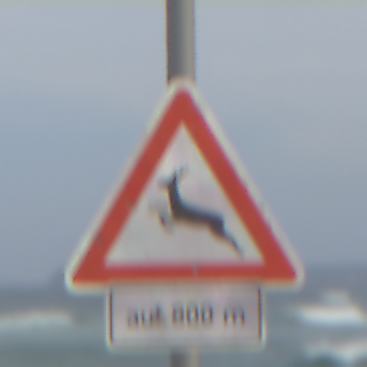
Verkehrszeichen: WildwechselRechts
Zusatzzeichen unten: LaengeEinerStrecke5
Umgebung: Outdoor, Suburban
Tageszeit: MorningAfternoon
Wetter: PartlyCloudy
Licht: Natural
Jahreszeit: NotSpecified
Kontrast: HighContrast